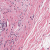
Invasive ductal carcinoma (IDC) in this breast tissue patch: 0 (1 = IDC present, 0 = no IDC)